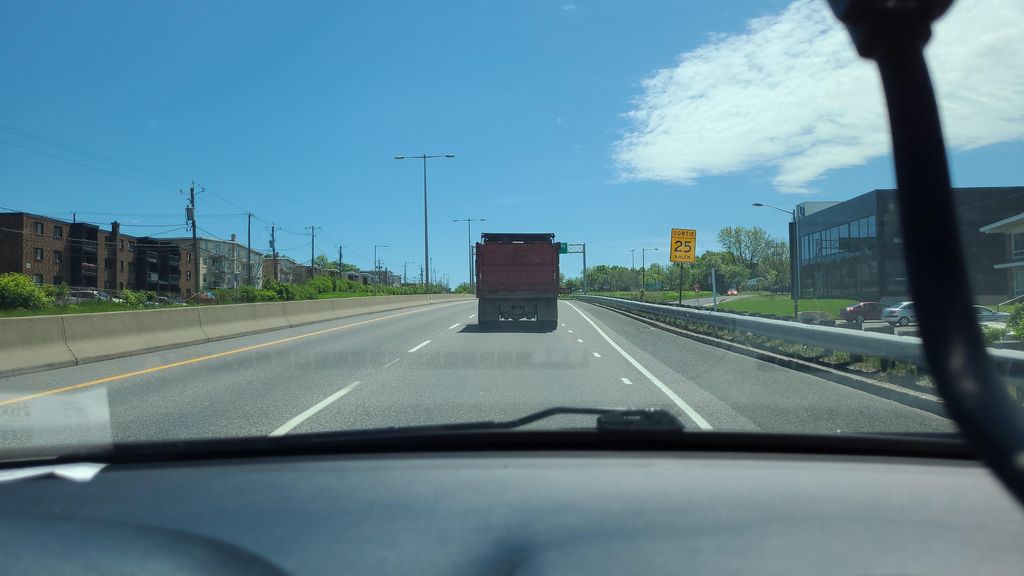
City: quebec_city